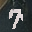
Label: 7